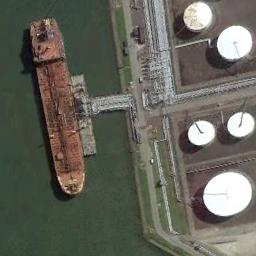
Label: ship